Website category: sports
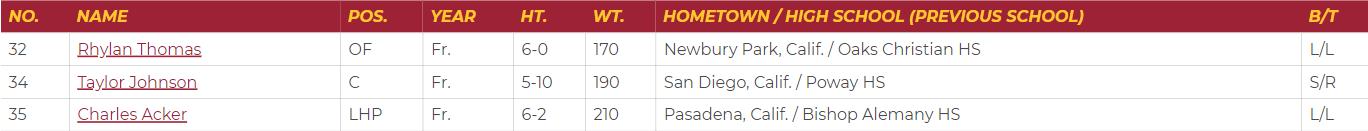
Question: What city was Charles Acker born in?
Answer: Pasadena, Calif.

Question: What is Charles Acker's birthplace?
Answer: Pasadena, Calif.

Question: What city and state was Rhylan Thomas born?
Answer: Newbury Park, Calif.

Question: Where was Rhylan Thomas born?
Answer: Newbury Park, Calif.

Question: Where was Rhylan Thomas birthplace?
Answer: Newbury Park, Calif.

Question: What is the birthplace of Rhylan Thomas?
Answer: Newbury Park, Calif.

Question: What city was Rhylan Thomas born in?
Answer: Newbury Park, Calif.

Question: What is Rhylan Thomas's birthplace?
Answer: Newbury Park, Calif.

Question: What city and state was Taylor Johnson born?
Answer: San Diego, Calif.

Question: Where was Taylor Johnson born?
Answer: San Diego, Calif.

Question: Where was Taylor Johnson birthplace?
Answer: San Diego, Calif.

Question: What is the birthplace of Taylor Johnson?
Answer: San Diego, Calif.

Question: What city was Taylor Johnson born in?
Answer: San Diego, Calif.

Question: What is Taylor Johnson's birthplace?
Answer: San Diego, Calif.

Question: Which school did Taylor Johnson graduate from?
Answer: Poway HS

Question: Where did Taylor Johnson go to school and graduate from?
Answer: Poway HS

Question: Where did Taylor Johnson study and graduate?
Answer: Poway HS

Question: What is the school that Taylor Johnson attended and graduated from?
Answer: Poway HS

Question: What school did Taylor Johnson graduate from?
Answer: Poway HS

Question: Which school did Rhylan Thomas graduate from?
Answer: Oaks Christian HS

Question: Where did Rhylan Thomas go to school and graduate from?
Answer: Oaks Christian HS

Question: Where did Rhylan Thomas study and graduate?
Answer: Oaks Christian HS

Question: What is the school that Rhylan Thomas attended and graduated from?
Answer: Oaks Christian HS

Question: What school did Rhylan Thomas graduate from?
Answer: Oaks Christian HS

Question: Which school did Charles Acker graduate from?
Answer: Bishop Alemany HS

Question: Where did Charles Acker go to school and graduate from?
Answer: Bishop Alemany HS

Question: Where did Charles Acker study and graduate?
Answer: Bishop Alemany HS

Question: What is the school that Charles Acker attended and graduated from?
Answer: Bishop Alemany HS

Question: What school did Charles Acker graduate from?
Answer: Bishop Alemany HS